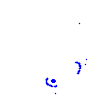
Particle: electron